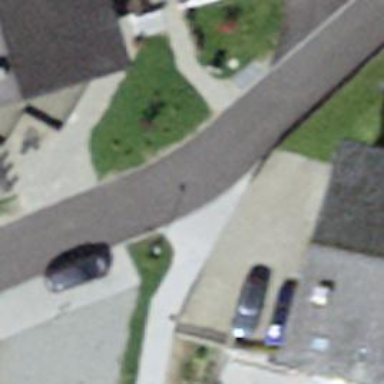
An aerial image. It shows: Path made of paving stones.